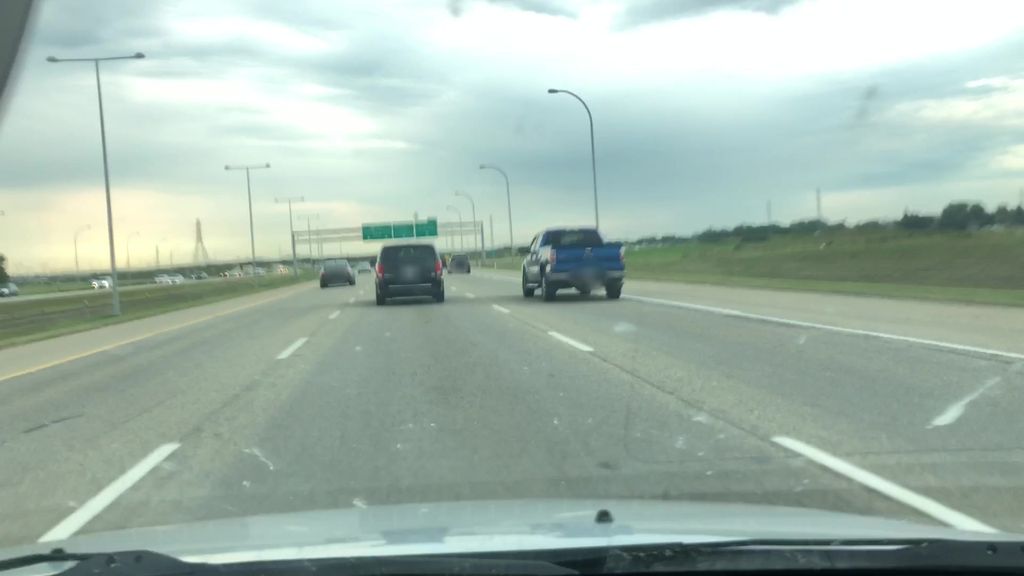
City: edmonton